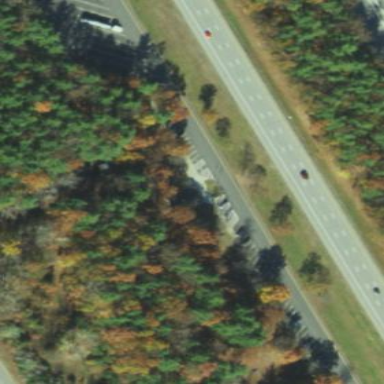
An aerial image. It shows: Rest area on the road.